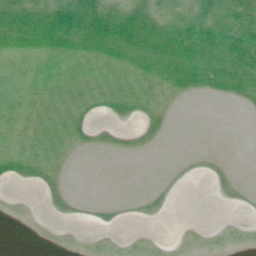
Label: golf course